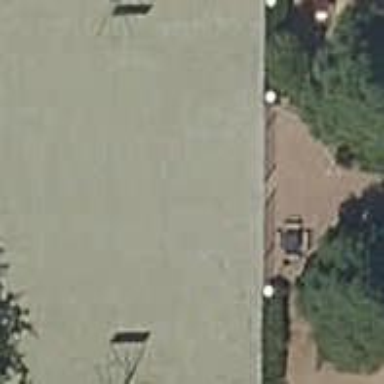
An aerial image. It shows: Basketball court in the leisure land pitch.